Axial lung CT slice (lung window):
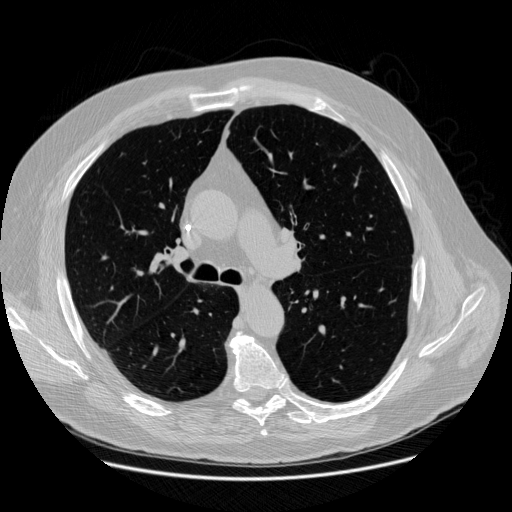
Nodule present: no